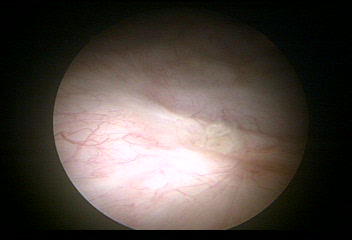
Modality: WLC
Class: Normal mucosa
Bladder cancer association: No